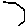
Label: hexagon